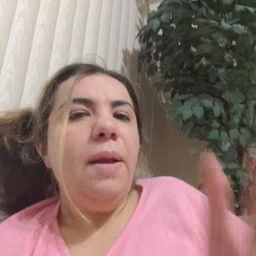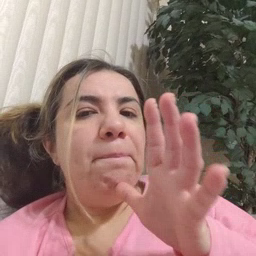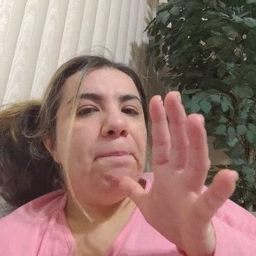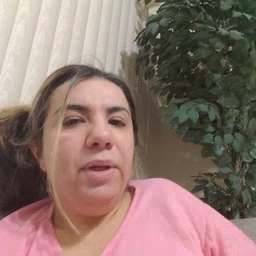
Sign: mom